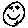
Label: smiley face